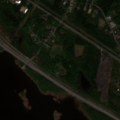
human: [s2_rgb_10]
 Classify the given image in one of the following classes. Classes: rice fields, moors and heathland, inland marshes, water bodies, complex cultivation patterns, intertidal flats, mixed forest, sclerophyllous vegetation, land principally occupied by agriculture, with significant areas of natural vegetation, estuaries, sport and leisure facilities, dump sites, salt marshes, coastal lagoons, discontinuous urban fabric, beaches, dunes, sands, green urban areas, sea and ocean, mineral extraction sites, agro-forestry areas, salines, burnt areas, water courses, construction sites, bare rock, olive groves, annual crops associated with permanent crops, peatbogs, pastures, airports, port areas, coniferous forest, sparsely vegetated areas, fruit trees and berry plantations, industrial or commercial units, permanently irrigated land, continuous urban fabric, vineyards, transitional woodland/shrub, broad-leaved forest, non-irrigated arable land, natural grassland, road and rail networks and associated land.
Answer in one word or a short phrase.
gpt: discontinuous urban fabric, mixed forest, transitional woodland/shrub, sea and ocean